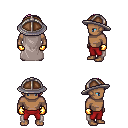
a pixel art fantasy rpg character, male body template, human, dark skin, gray cape, red pants, pink long mohawk hairstyle, chain helm, gold gloves, four views (front, back, left, right), 2x2 character sprite sheet, small pixel art, hard edges, no anti-aliasing